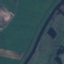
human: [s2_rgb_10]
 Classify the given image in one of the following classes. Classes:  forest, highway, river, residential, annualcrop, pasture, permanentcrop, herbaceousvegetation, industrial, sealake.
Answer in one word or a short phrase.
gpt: River